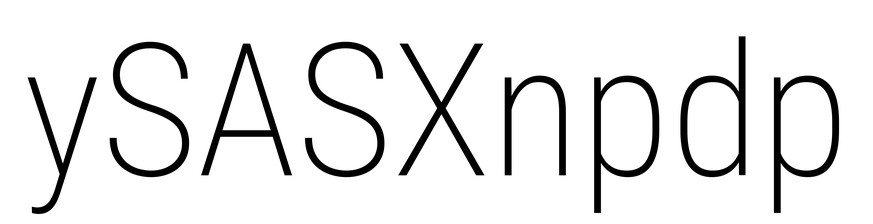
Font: Roboto_Condensed_ExtraLight